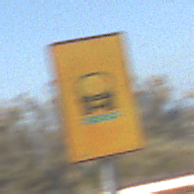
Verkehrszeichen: FahrzeugeMitWassergefaehrdenderLadungOhnePfeilsymbol
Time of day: MorningAfternoon
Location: Outdoor (Nature)
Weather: Clear
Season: NotSpecified
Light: Natural